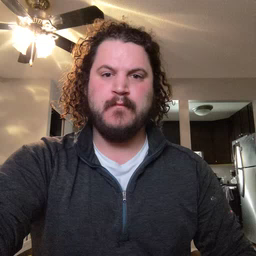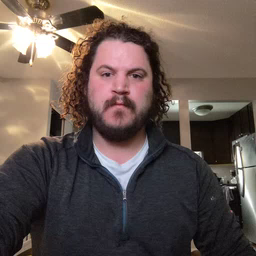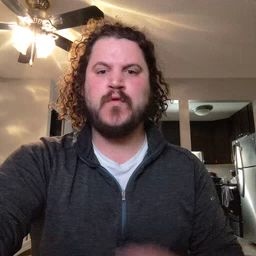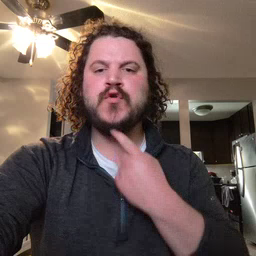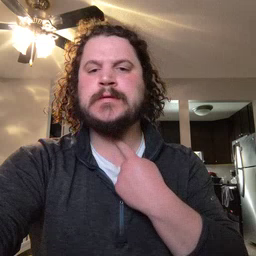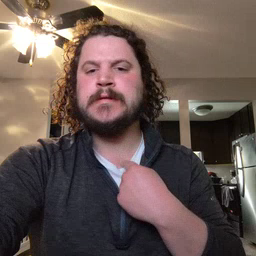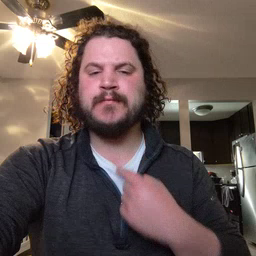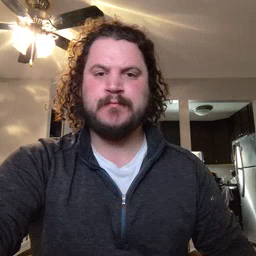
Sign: thirsty